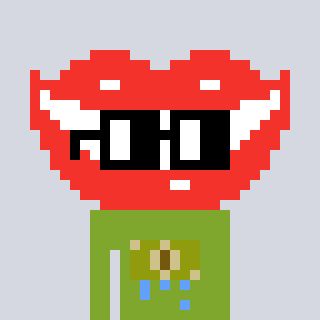
a pixel art character with square black glasses, a smile-shaped head and a slimegreen-colored body on a cool background